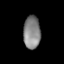
Tissue: lung
Cell type: Endothelial cells
Senescence score: 0.572
Nuclear area (px): 548
Mean DAPI intensity: 132.024